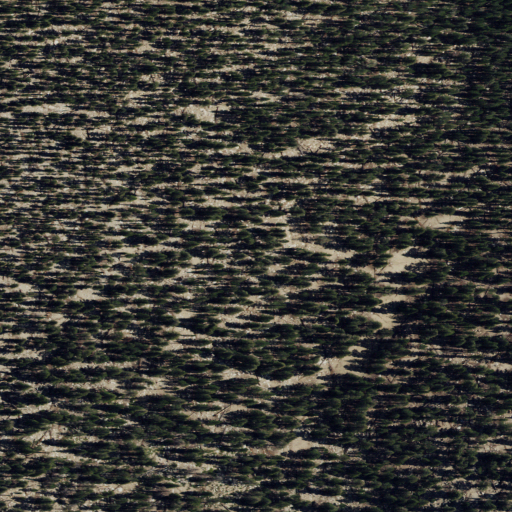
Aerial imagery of ridge(s) in California named Sharknose Ridge containing shrub and evergreen forest